Interaction volume radius: 10 \u00c5
Interaction volume height: 15 \u00c5
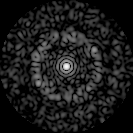
Disorder parameter: 0.8297